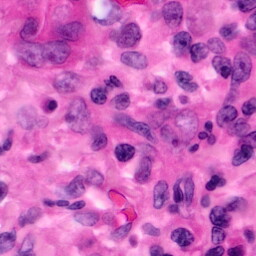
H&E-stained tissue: Pancreatic